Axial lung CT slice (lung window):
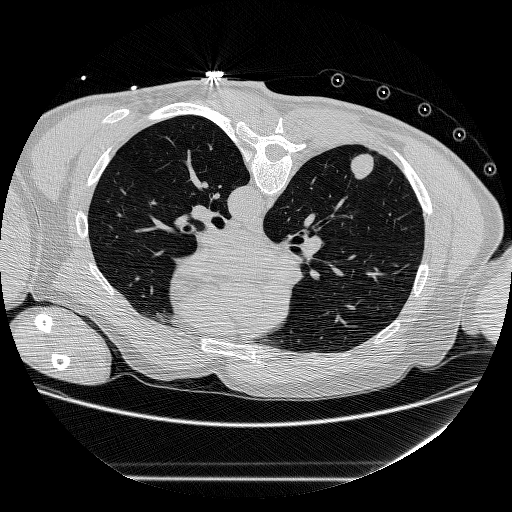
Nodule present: yes
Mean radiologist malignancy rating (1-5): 4.25